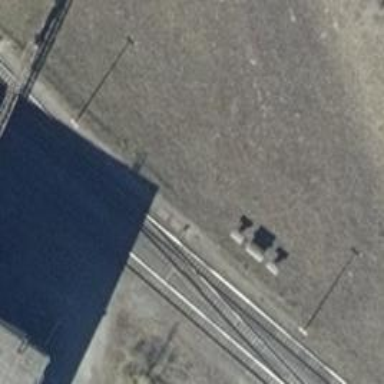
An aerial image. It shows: Railway switch.